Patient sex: F
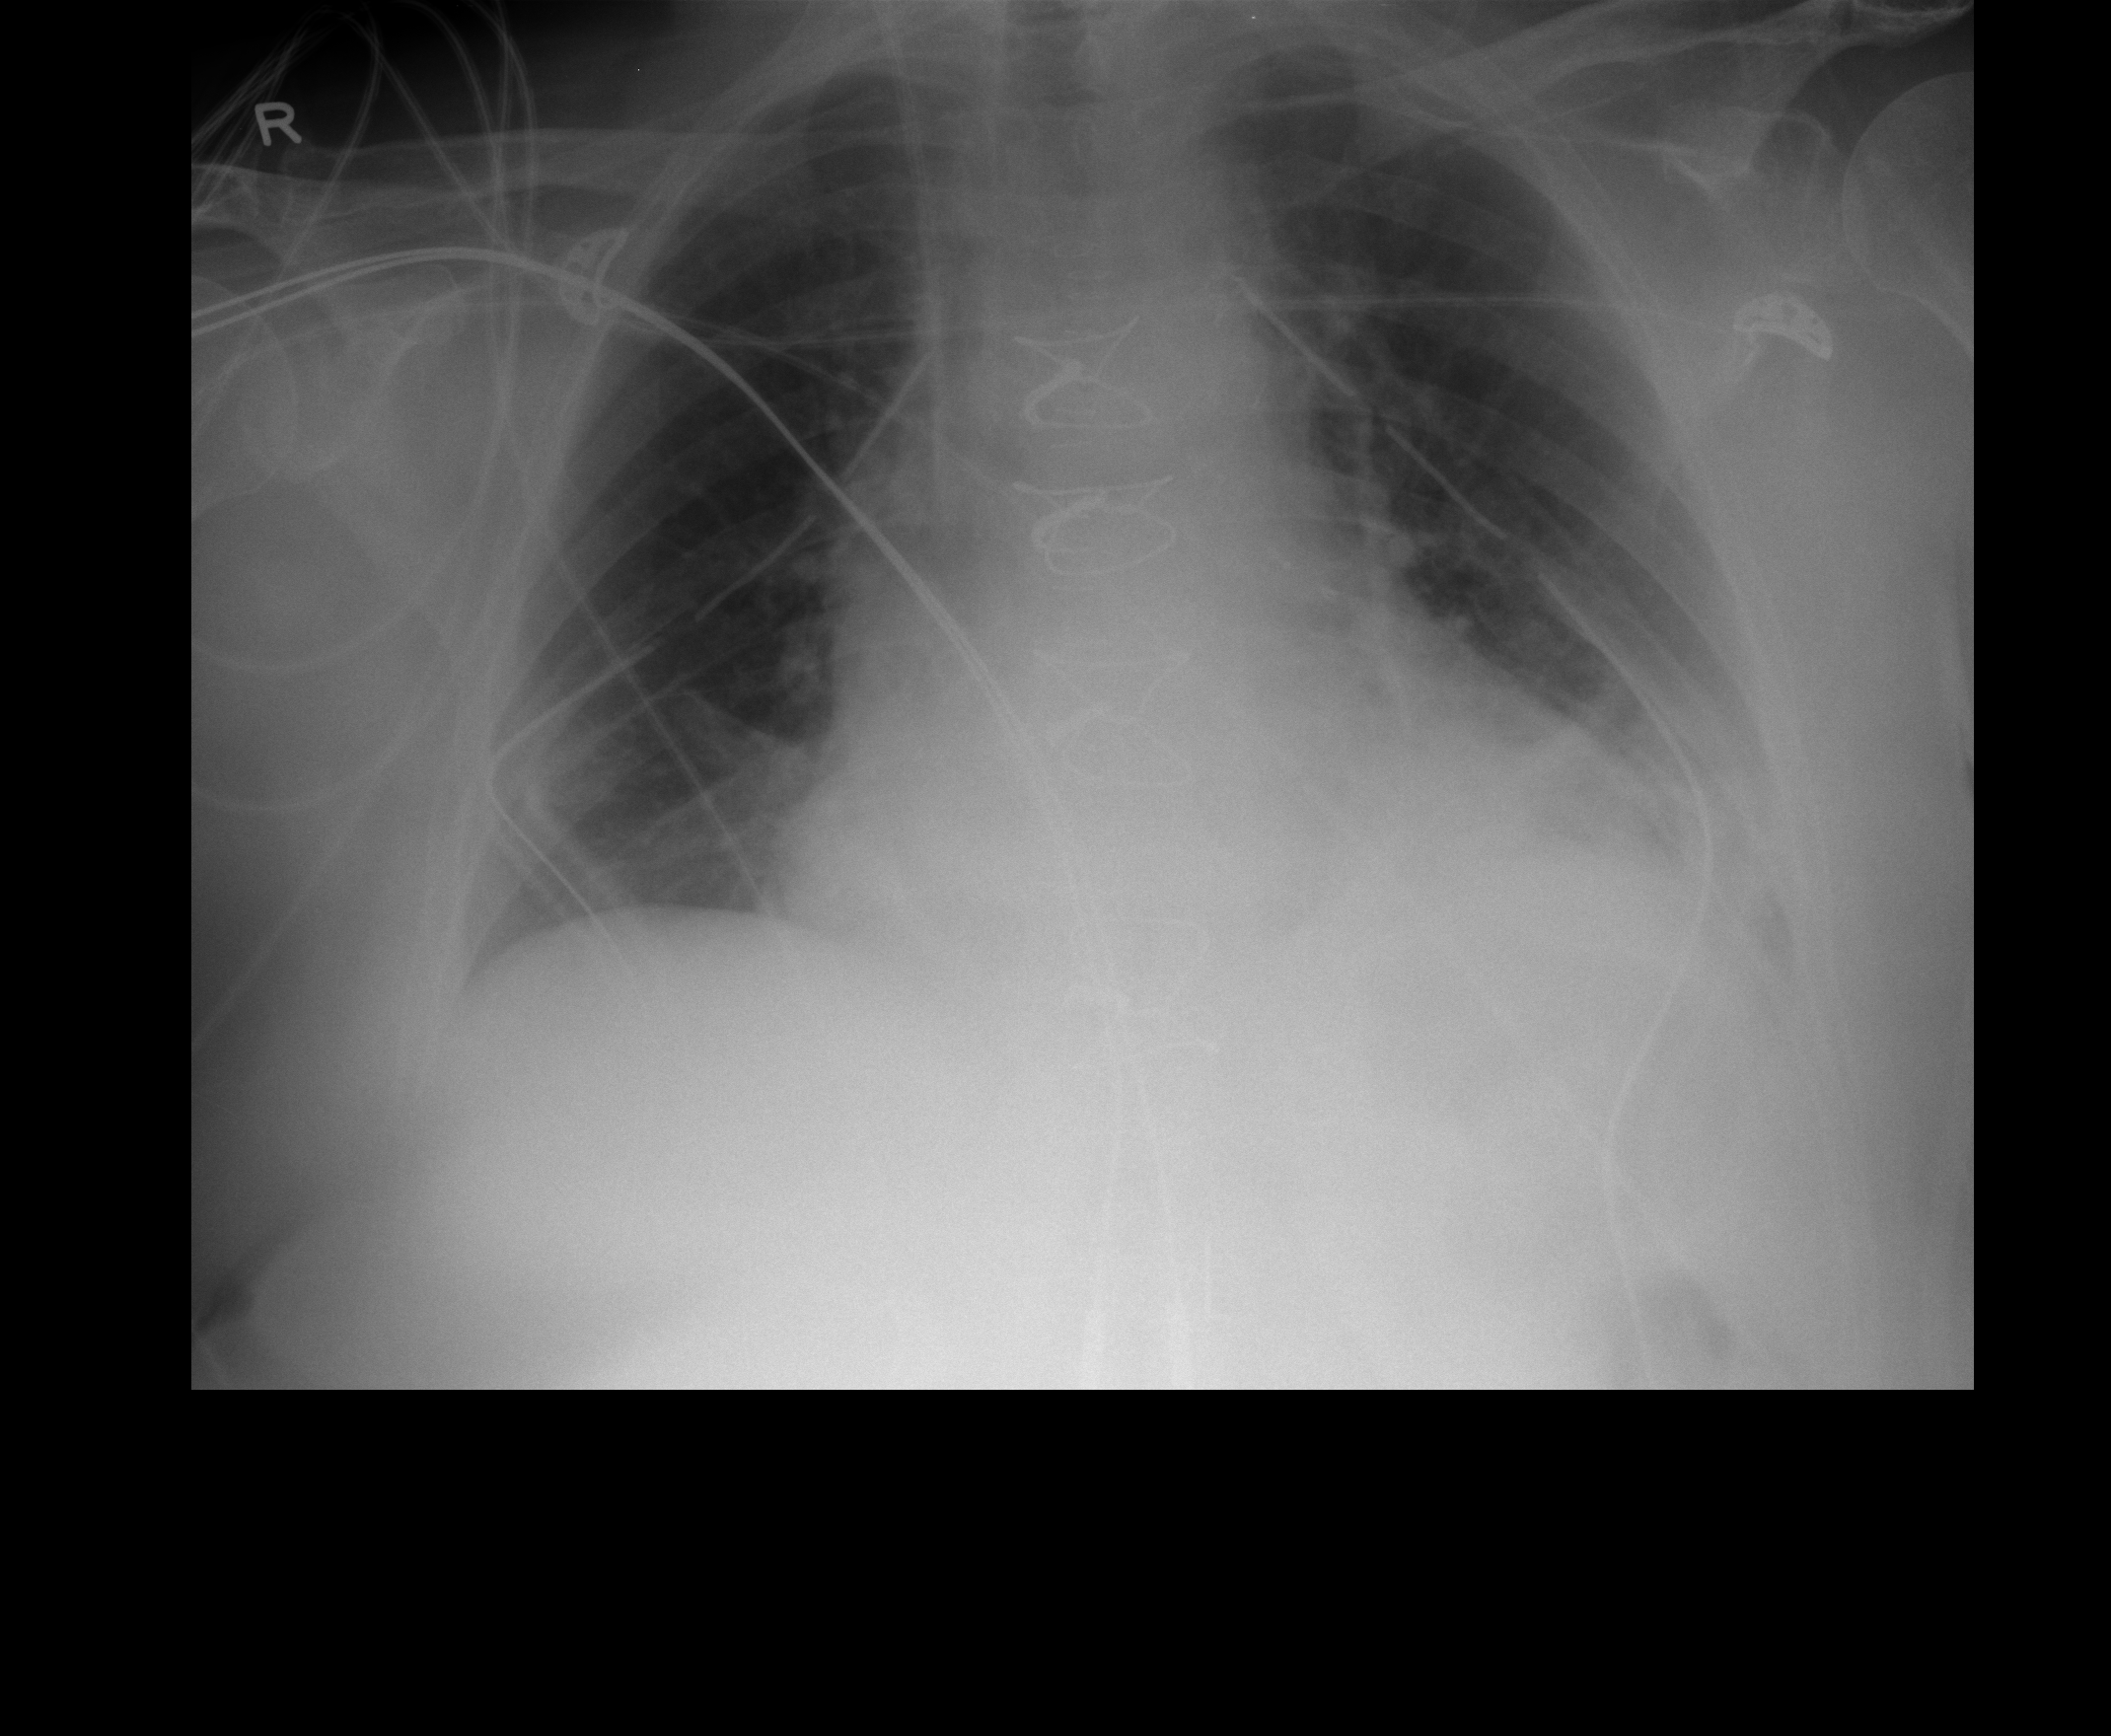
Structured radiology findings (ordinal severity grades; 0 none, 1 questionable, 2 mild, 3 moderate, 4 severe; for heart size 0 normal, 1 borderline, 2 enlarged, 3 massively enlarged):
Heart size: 2
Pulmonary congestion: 2
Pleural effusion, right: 0
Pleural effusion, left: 2
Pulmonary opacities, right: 0
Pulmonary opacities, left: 0
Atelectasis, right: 0
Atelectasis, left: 2